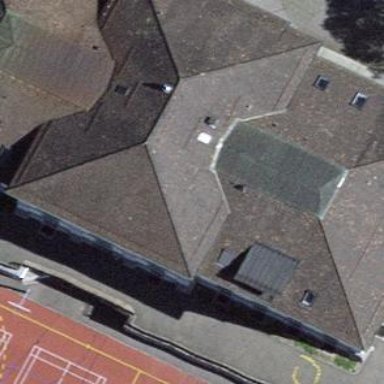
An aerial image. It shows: School building with school amenities.